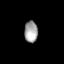
Tissue: lung
Cell type: Epithelial cells
Senescence score: 0.1925
Nuclear area (px): 281
Mean DAPI intensity: 162.58